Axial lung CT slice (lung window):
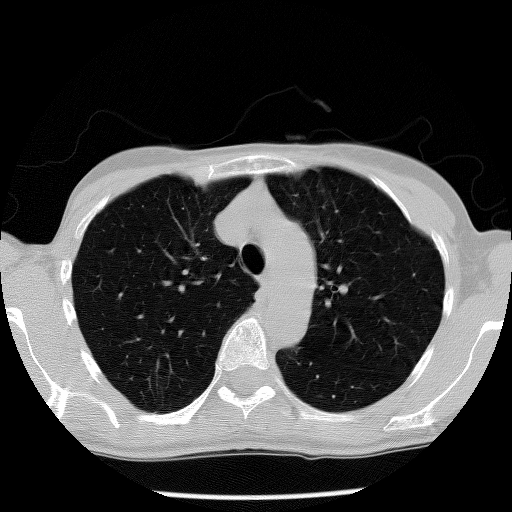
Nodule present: no